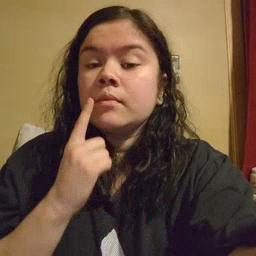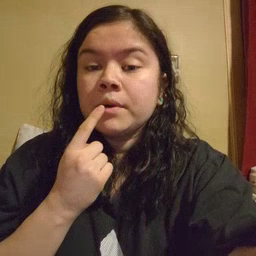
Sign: lips